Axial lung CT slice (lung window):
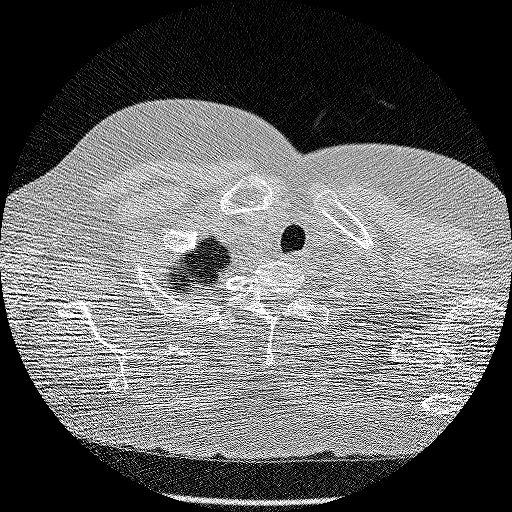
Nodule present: no